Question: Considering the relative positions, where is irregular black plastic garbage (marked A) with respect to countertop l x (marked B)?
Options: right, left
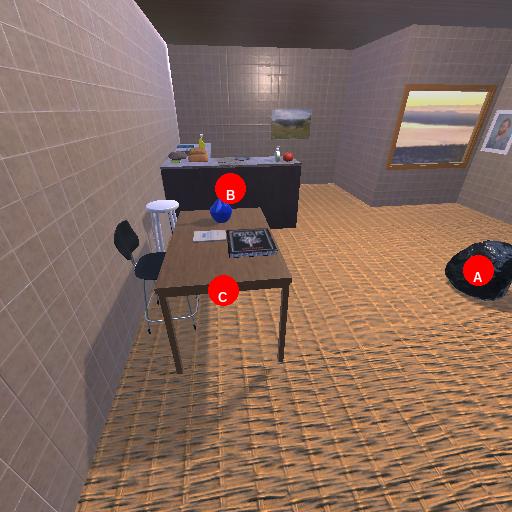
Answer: right